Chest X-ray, AP view. Patient: 56 years old, sex M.
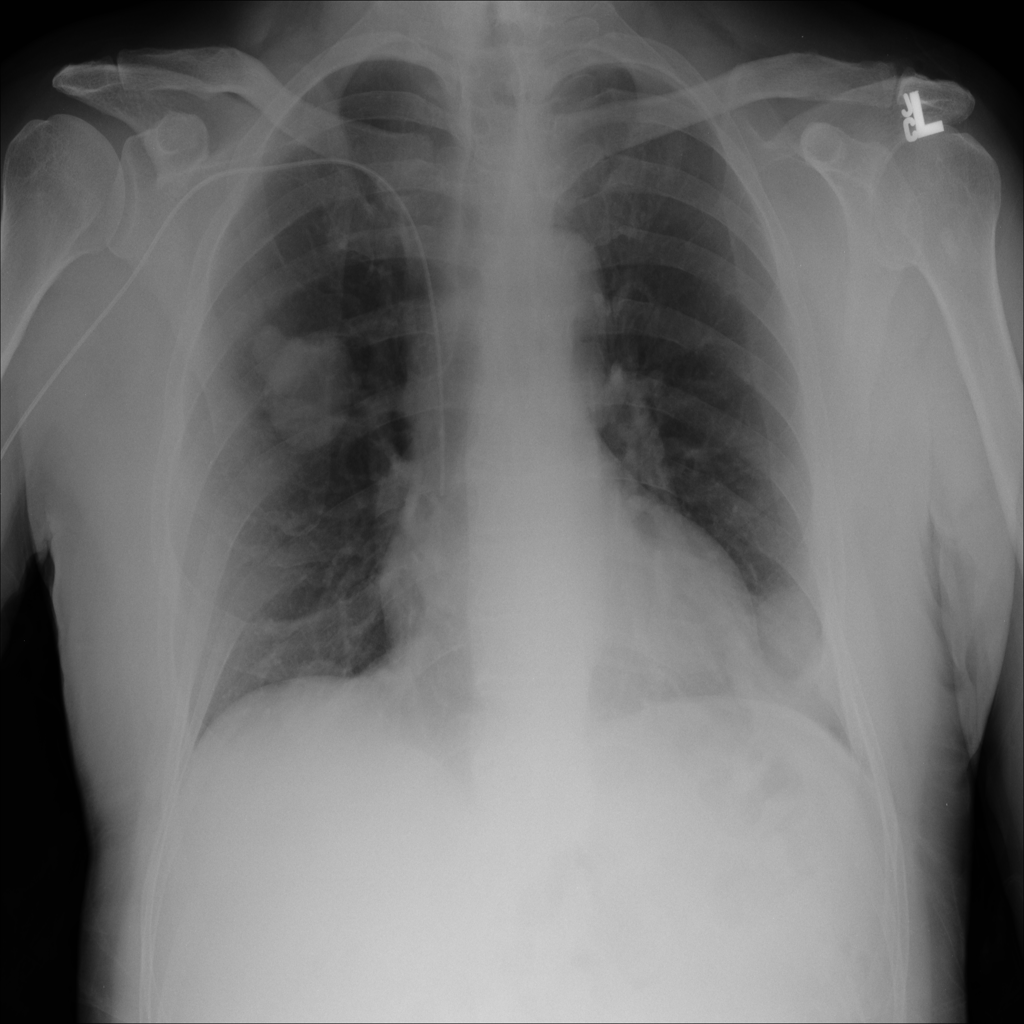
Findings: Mass